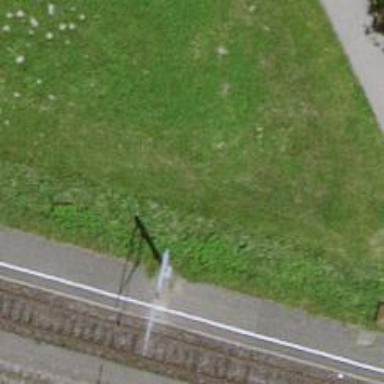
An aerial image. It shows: Site related to the railway.